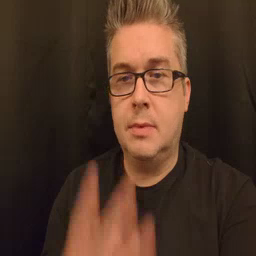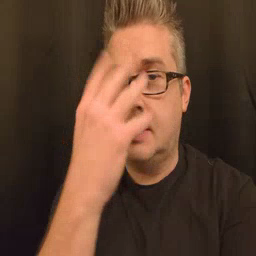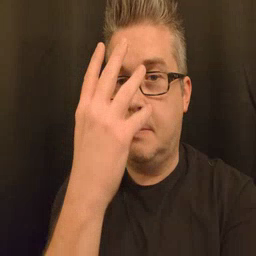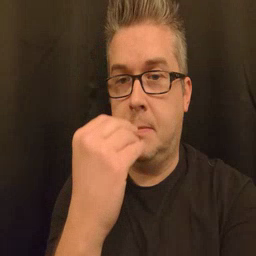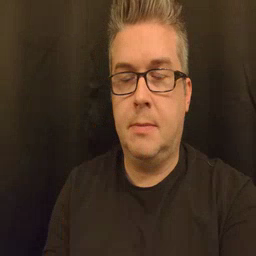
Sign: sleep